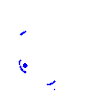
Particle: pion